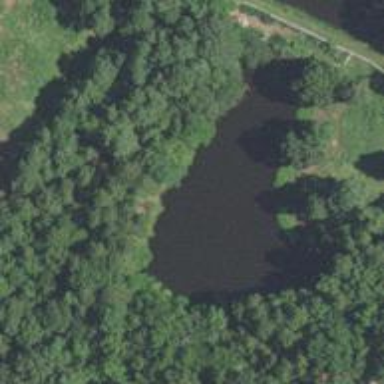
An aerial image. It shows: Reservoir.